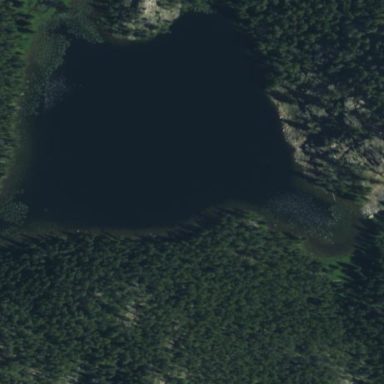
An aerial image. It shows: Serene lake surrounded by nature.